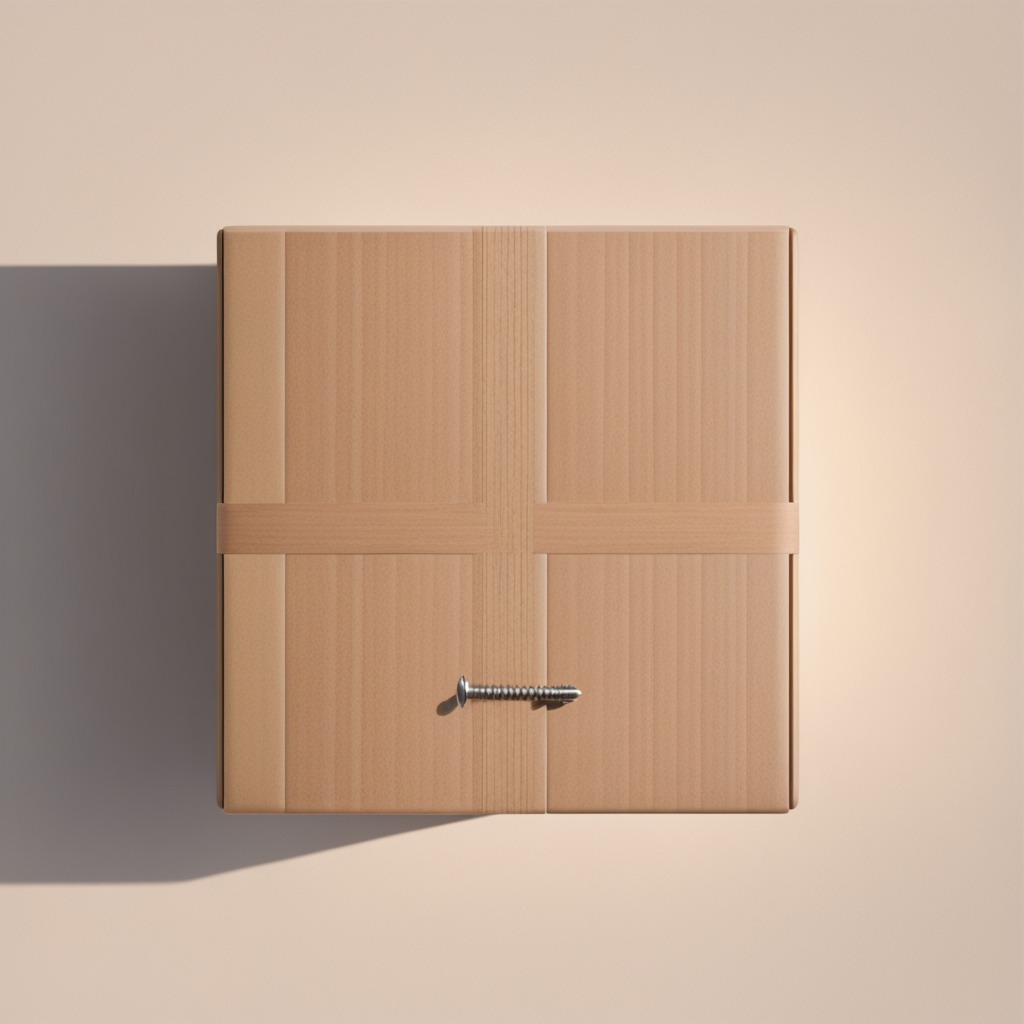
A metal screw is lying on a clean dry cardboard box surface in an outdoor workshop during daytime bright natural light soft shadows slightly creased but